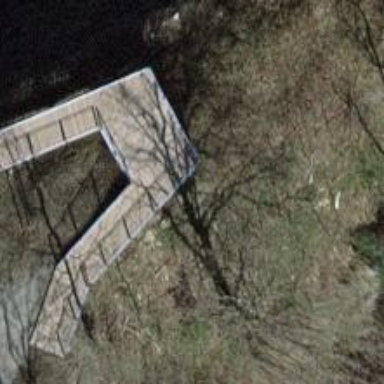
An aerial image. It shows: Path on bridge.